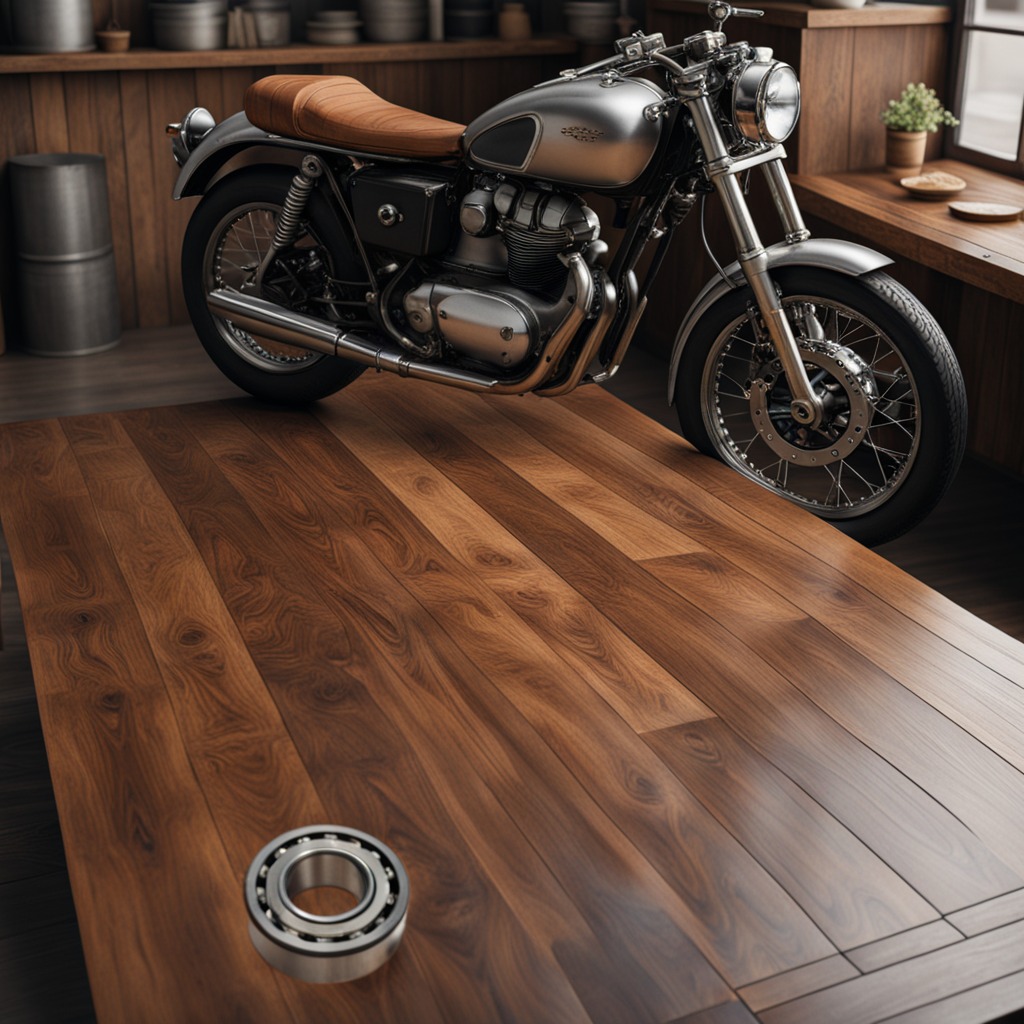
A metal ball bearing is lying on the wooden table in a vintage motorcycle garage.